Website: lowes
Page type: review-order
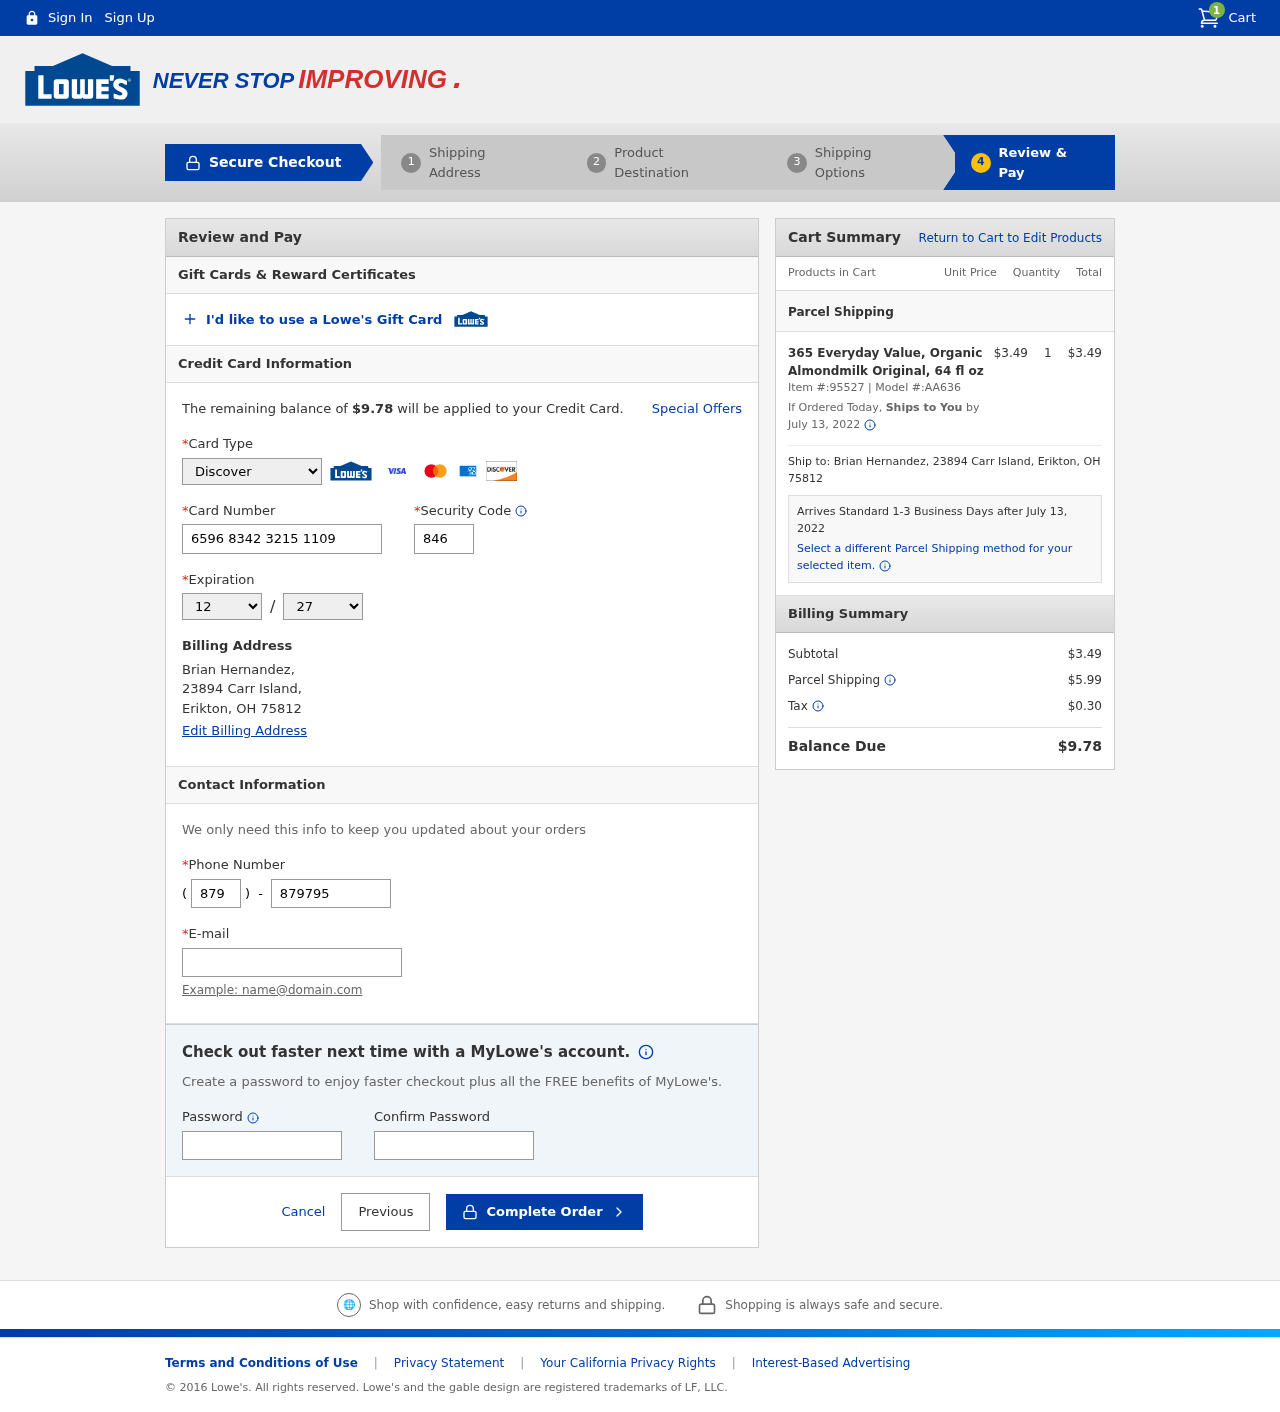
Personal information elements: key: PII_CARD_CVV
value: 846
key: PII_CARD_EXPIRY_MONTH
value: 12
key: PII_CARD_EXPIRY_YEAR
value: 27
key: PII_CARD_NUMBER
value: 6596 8342 3215 1109
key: PII_CARD_TYPE
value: Discover
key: PII_CITY
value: Erikton
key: PII_EMAIL
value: bhernandez@yahoo.com
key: PII_FULLNAME
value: Brian Hernandez,
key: PII_PHONE
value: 8797954606
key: PII_PHONE_AREA
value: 879
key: PII_POSTCODE
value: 75812
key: PII_STATE_ABBR
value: OH
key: PII_STREET
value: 23894 Carr Island,
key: PII_FULLNAME2
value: Brian Hernandez
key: PII_STREET2
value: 23894 Carr Island
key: PII_CITY_STATE_ZIP2
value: Erikton, OH 75812
Product elements: key: PRODUCT1_NAME
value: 365 Everyday Value, Organic Almondmilk Original, 64 fl oz
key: PRODUCT1_PRICE
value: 3.49
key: PRODUCT1_QUANTITY
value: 1
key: PRODUCT1_ITEM_NUMBER
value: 95527
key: PRODUCT1_MODEL_NUMBER
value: AA636
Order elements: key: ORDER_NUM_ITEMS
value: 1
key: ORDER_TOTAL
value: $9.78
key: ORDER_SHIPPING_DATE
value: July 13, 2022
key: ORDER_SUBTOTAL
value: $3.49
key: ORDER_SHIPPING_DATE2
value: July 13, 2022
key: ORDER_SUBTOTAL2
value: $3.49
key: ORDER_SHIPPING_COST
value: $5.99
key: ORDER_TAX
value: $0.30